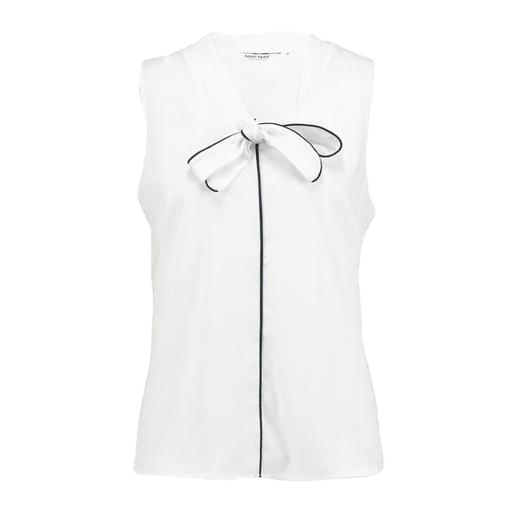
white tie-front tank, white tie-neck sleeveless blouse, white tie-detail top, white background